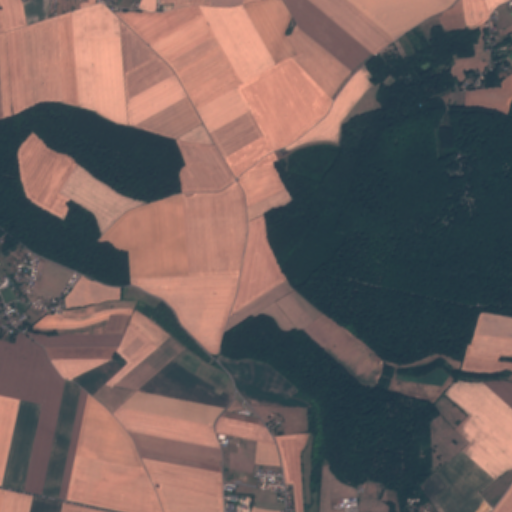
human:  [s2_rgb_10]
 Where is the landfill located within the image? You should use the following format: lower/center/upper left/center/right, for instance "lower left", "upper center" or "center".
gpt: The landfill is located in the upper left of the image.
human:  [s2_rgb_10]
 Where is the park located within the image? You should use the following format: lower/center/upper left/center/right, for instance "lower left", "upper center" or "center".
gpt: The park is located in the lower right of the image.
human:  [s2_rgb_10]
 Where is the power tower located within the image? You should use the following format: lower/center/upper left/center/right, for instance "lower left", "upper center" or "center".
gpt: The power tower is located in the upper left of the image.
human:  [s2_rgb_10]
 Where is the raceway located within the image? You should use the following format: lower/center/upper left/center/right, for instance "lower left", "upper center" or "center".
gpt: The raceway is located in the lower center of the image.
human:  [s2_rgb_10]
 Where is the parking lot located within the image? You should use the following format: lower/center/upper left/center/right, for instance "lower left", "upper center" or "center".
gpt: There is no parking lot in the image.